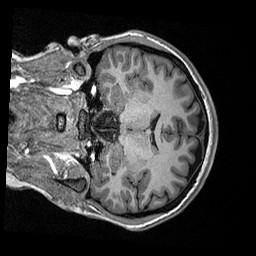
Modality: T1w
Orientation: coronal
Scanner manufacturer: ge
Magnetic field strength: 3 T
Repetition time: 2.349 s
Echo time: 0.002968 s